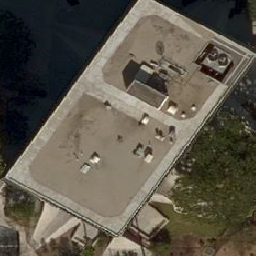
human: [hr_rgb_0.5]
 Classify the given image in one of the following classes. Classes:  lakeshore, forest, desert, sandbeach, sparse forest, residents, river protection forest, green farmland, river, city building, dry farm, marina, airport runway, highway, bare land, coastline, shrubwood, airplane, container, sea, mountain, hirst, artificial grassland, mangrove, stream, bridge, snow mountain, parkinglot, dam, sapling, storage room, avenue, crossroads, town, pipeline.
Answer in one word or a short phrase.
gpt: city building